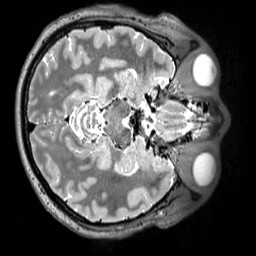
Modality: T2w
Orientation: axial
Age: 40
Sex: male
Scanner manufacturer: siemens
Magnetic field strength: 3 T
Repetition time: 3.2 s
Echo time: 0.525 s